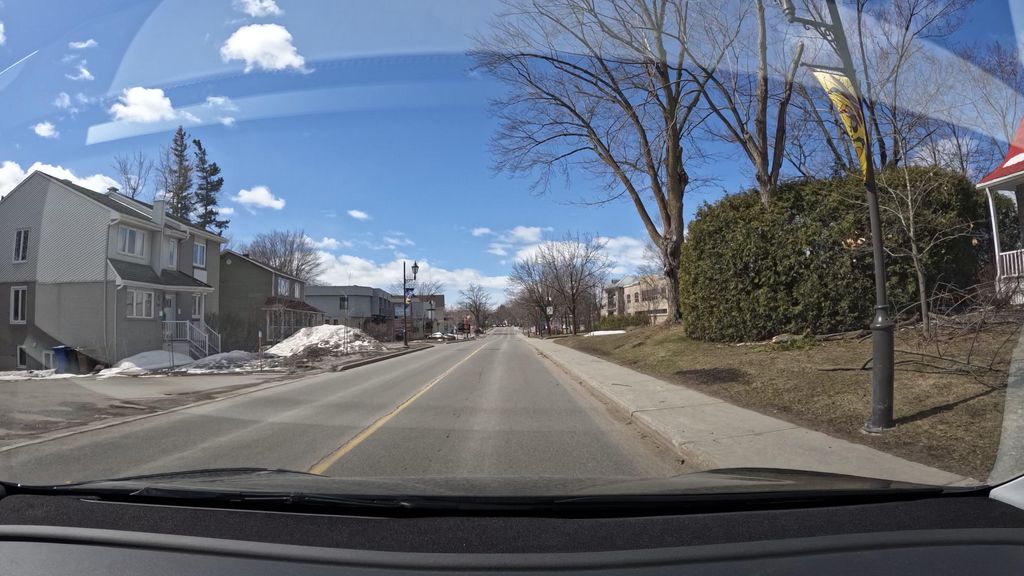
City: montreal